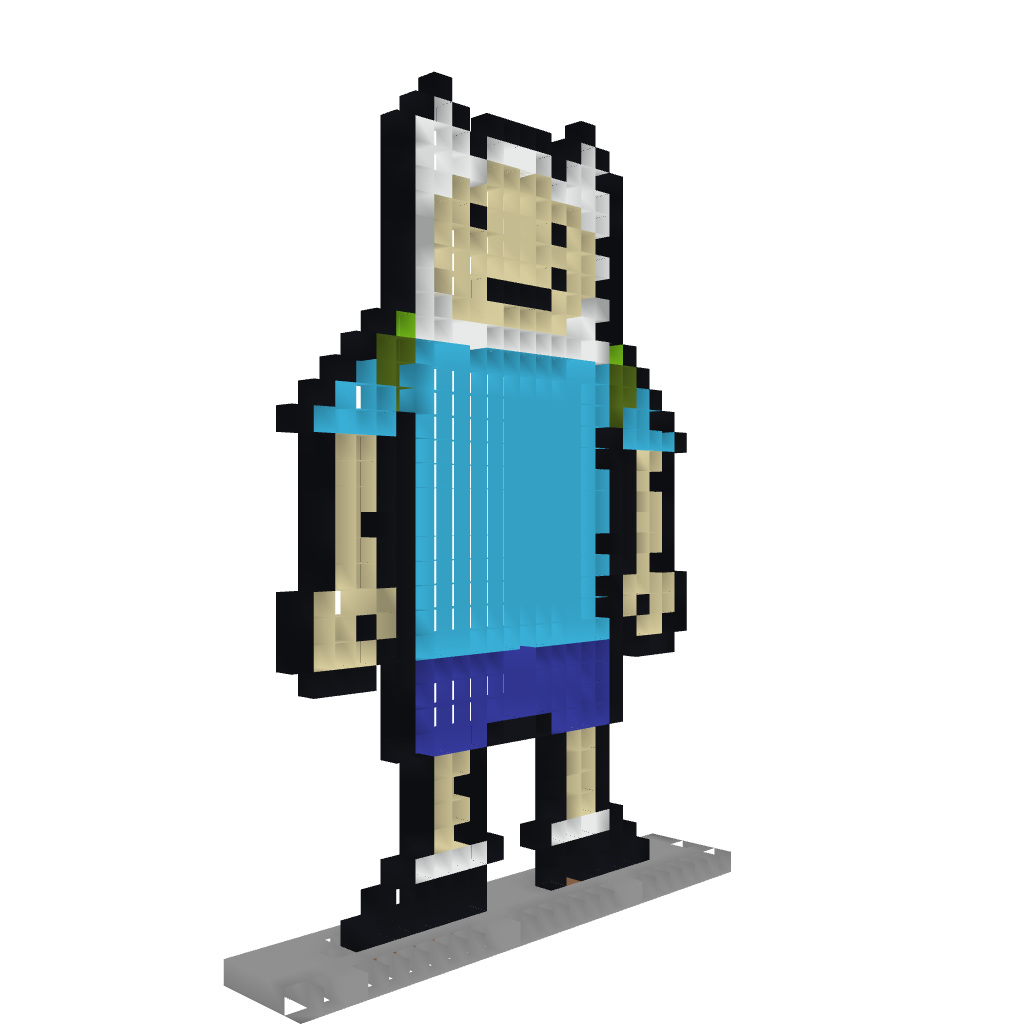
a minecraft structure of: Finn The Human